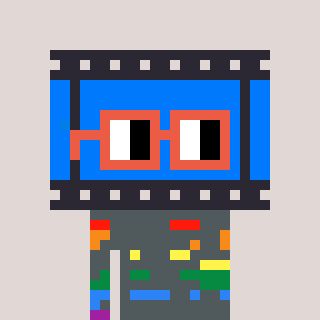
a pixel art character with square orange glasses, a film strip-shaped head and a bege-colored body on a warm background